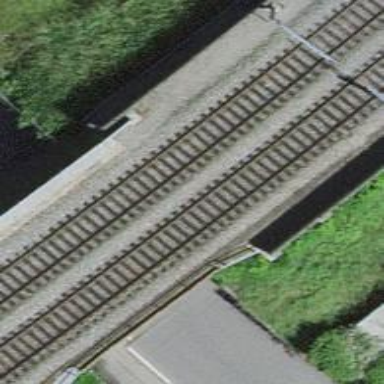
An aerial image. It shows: Single-track railway bridge with contact lines for electrification.